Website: slack
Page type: payment
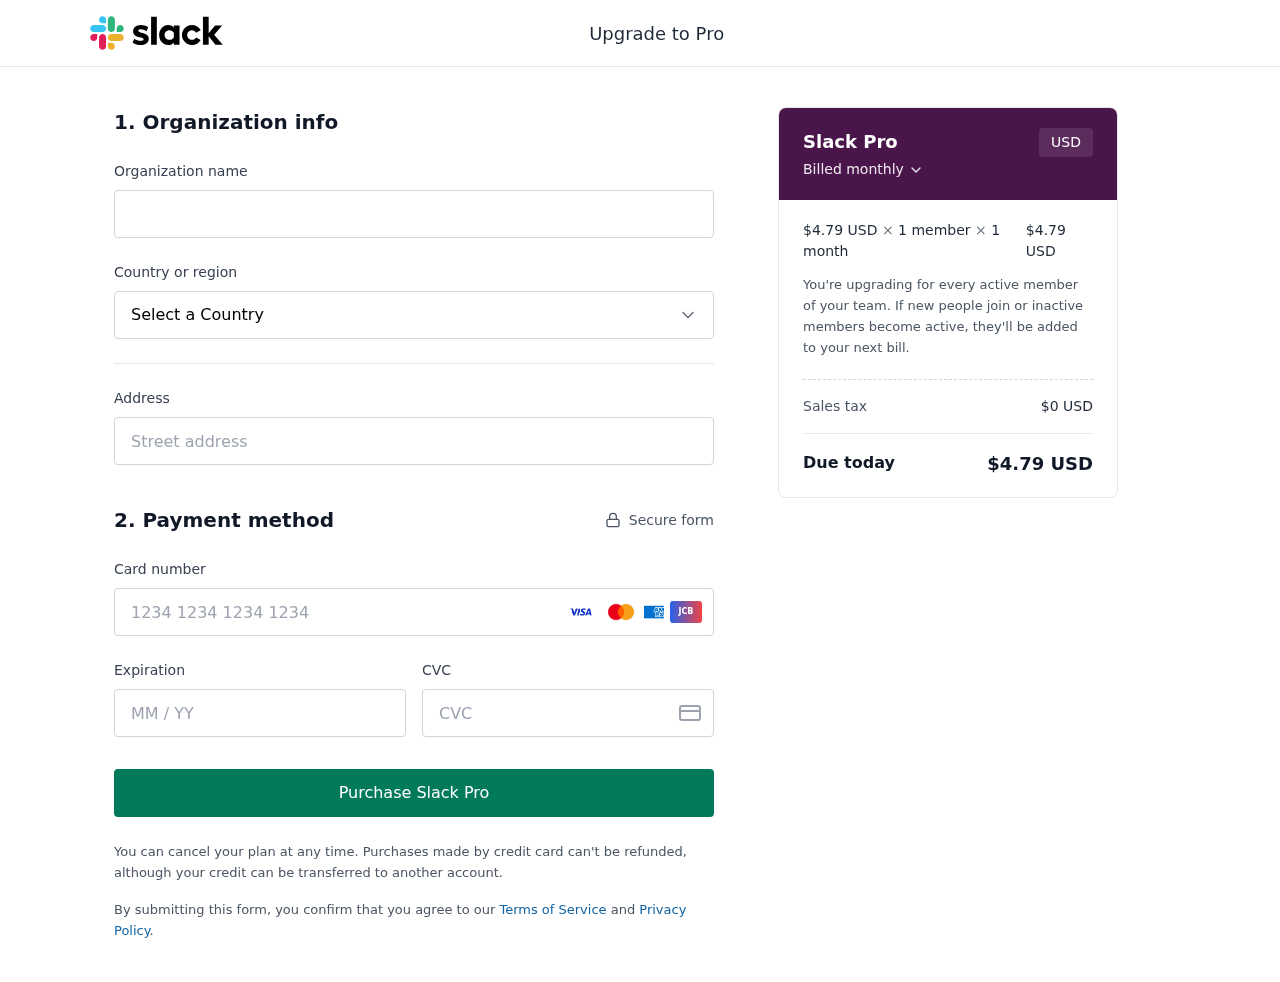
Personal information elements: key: PII_CARD_CVV
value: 6557
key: PII_CARD_EXPIRY
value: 12/27
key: PII_CARD_NUMBER
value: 3706 6859 5429 966
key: PII_COUNTRY
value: United States
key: PII_STREET
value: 33483 Joshua Meadow
Product elements: key: PRODUCT1_PRICE
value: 4.79
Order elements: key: ORDER_SUBTOTAL
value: $4.79 USD
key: ORDER_TAX
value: $0 USD
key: ORDER_TOTAL
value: $4.79 USD